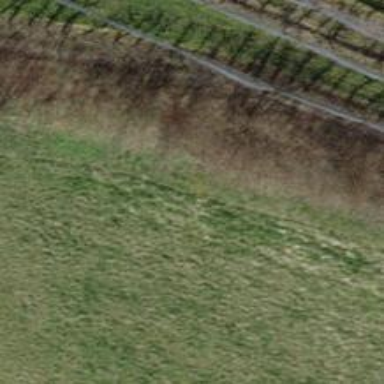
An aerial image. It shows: Hedge acting as barrier.